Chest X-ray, PA view. Patient: 58 years old, sex M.
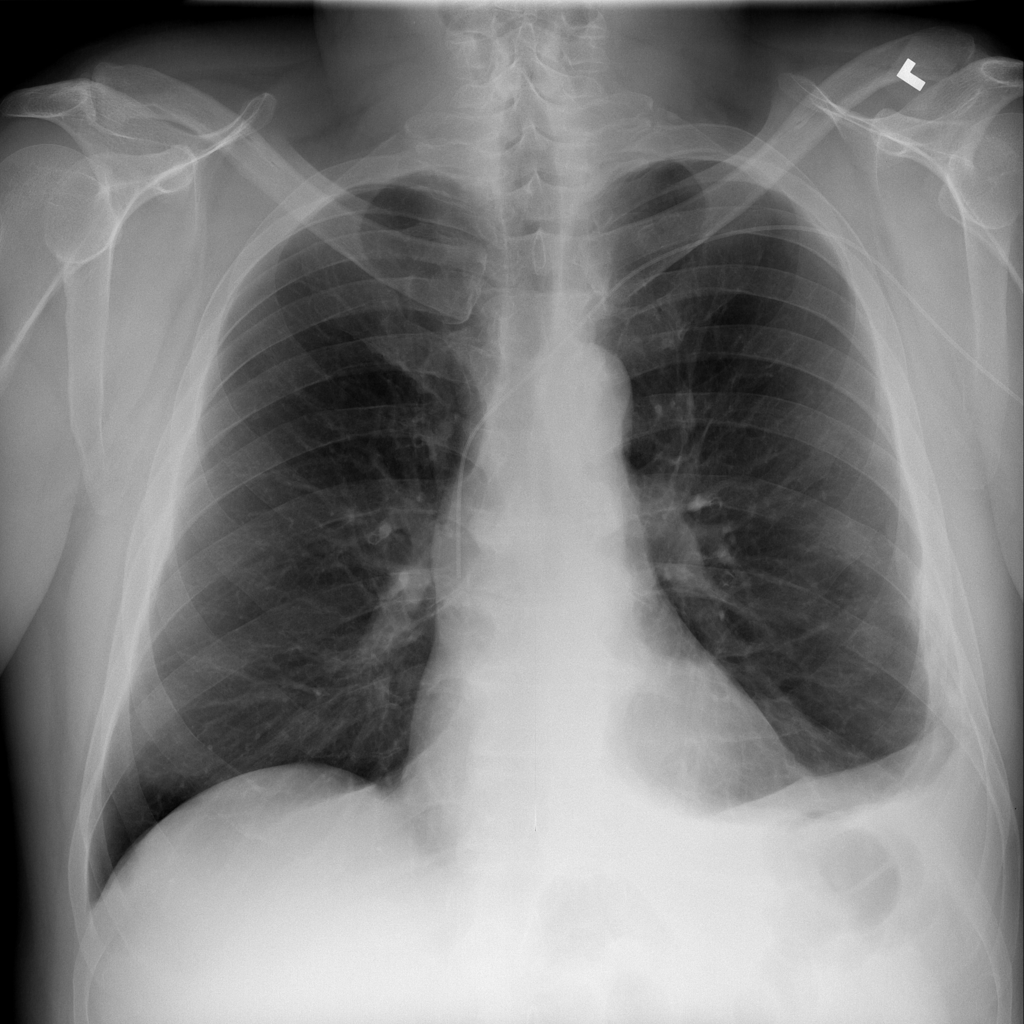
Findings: No Finding